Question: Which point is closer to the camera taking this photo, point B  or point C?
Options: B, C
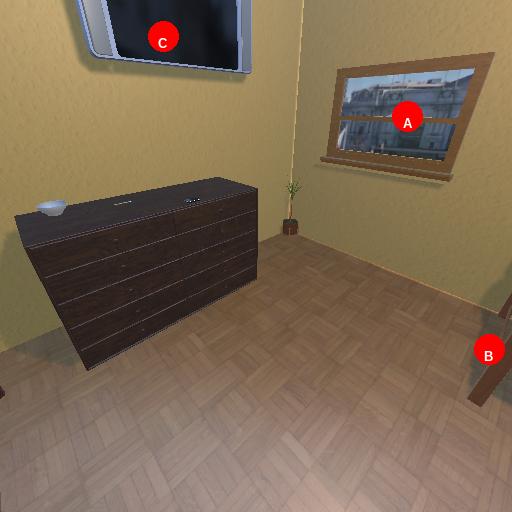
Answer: B